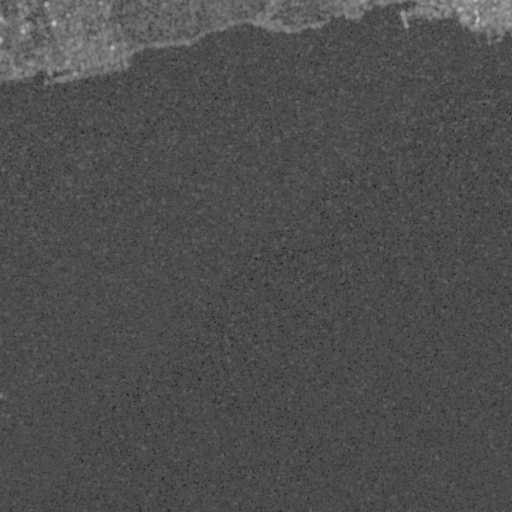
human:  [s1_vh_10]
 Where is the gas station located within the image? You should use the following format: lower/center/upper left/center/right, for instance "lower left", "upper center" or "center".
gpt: The gas station is located in the upper right of the image.
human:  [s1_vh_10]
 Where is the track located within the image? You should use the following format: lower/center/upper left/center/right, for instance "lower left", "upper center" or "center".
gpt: There is no track in the image.

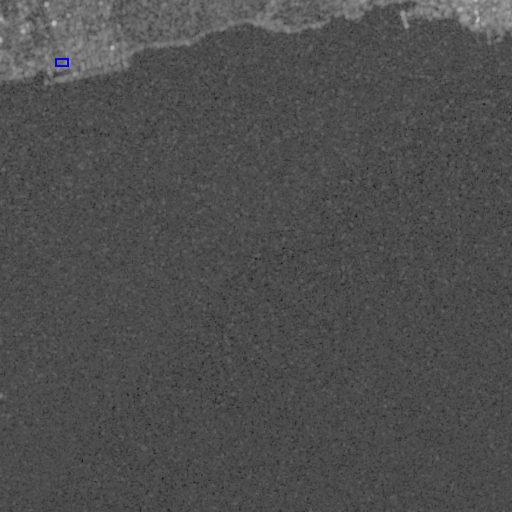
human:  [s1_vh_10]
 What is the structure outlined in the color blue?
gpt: The structure outlined in blue is a parking lot.
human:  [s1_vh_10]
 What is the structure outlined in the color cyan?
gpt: There is no cyan outline.